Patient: sex M, age 60
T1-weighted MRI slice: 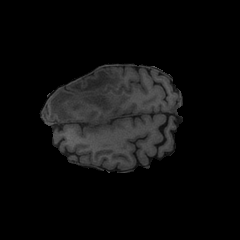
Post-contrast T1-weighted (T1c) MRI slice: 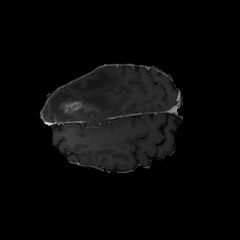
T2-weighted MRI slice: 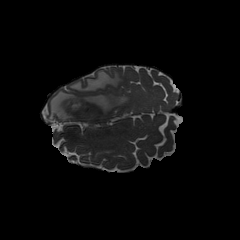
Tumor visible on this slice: yes
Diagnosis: Glioblastoma, IDH-wildtype
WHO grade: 4